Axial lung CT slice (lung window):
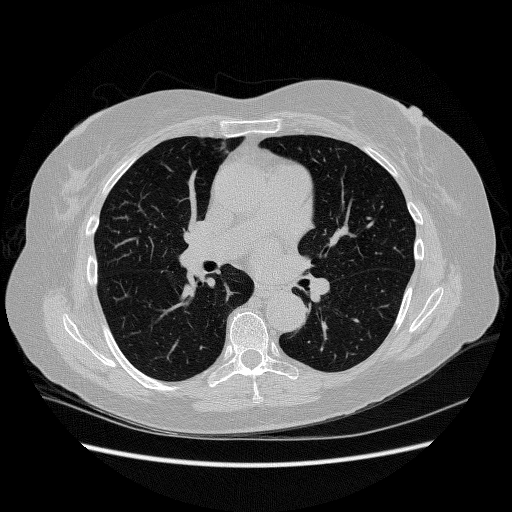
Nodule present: no